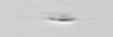
Label: Cylindrotheca_morphotype1